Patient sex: F
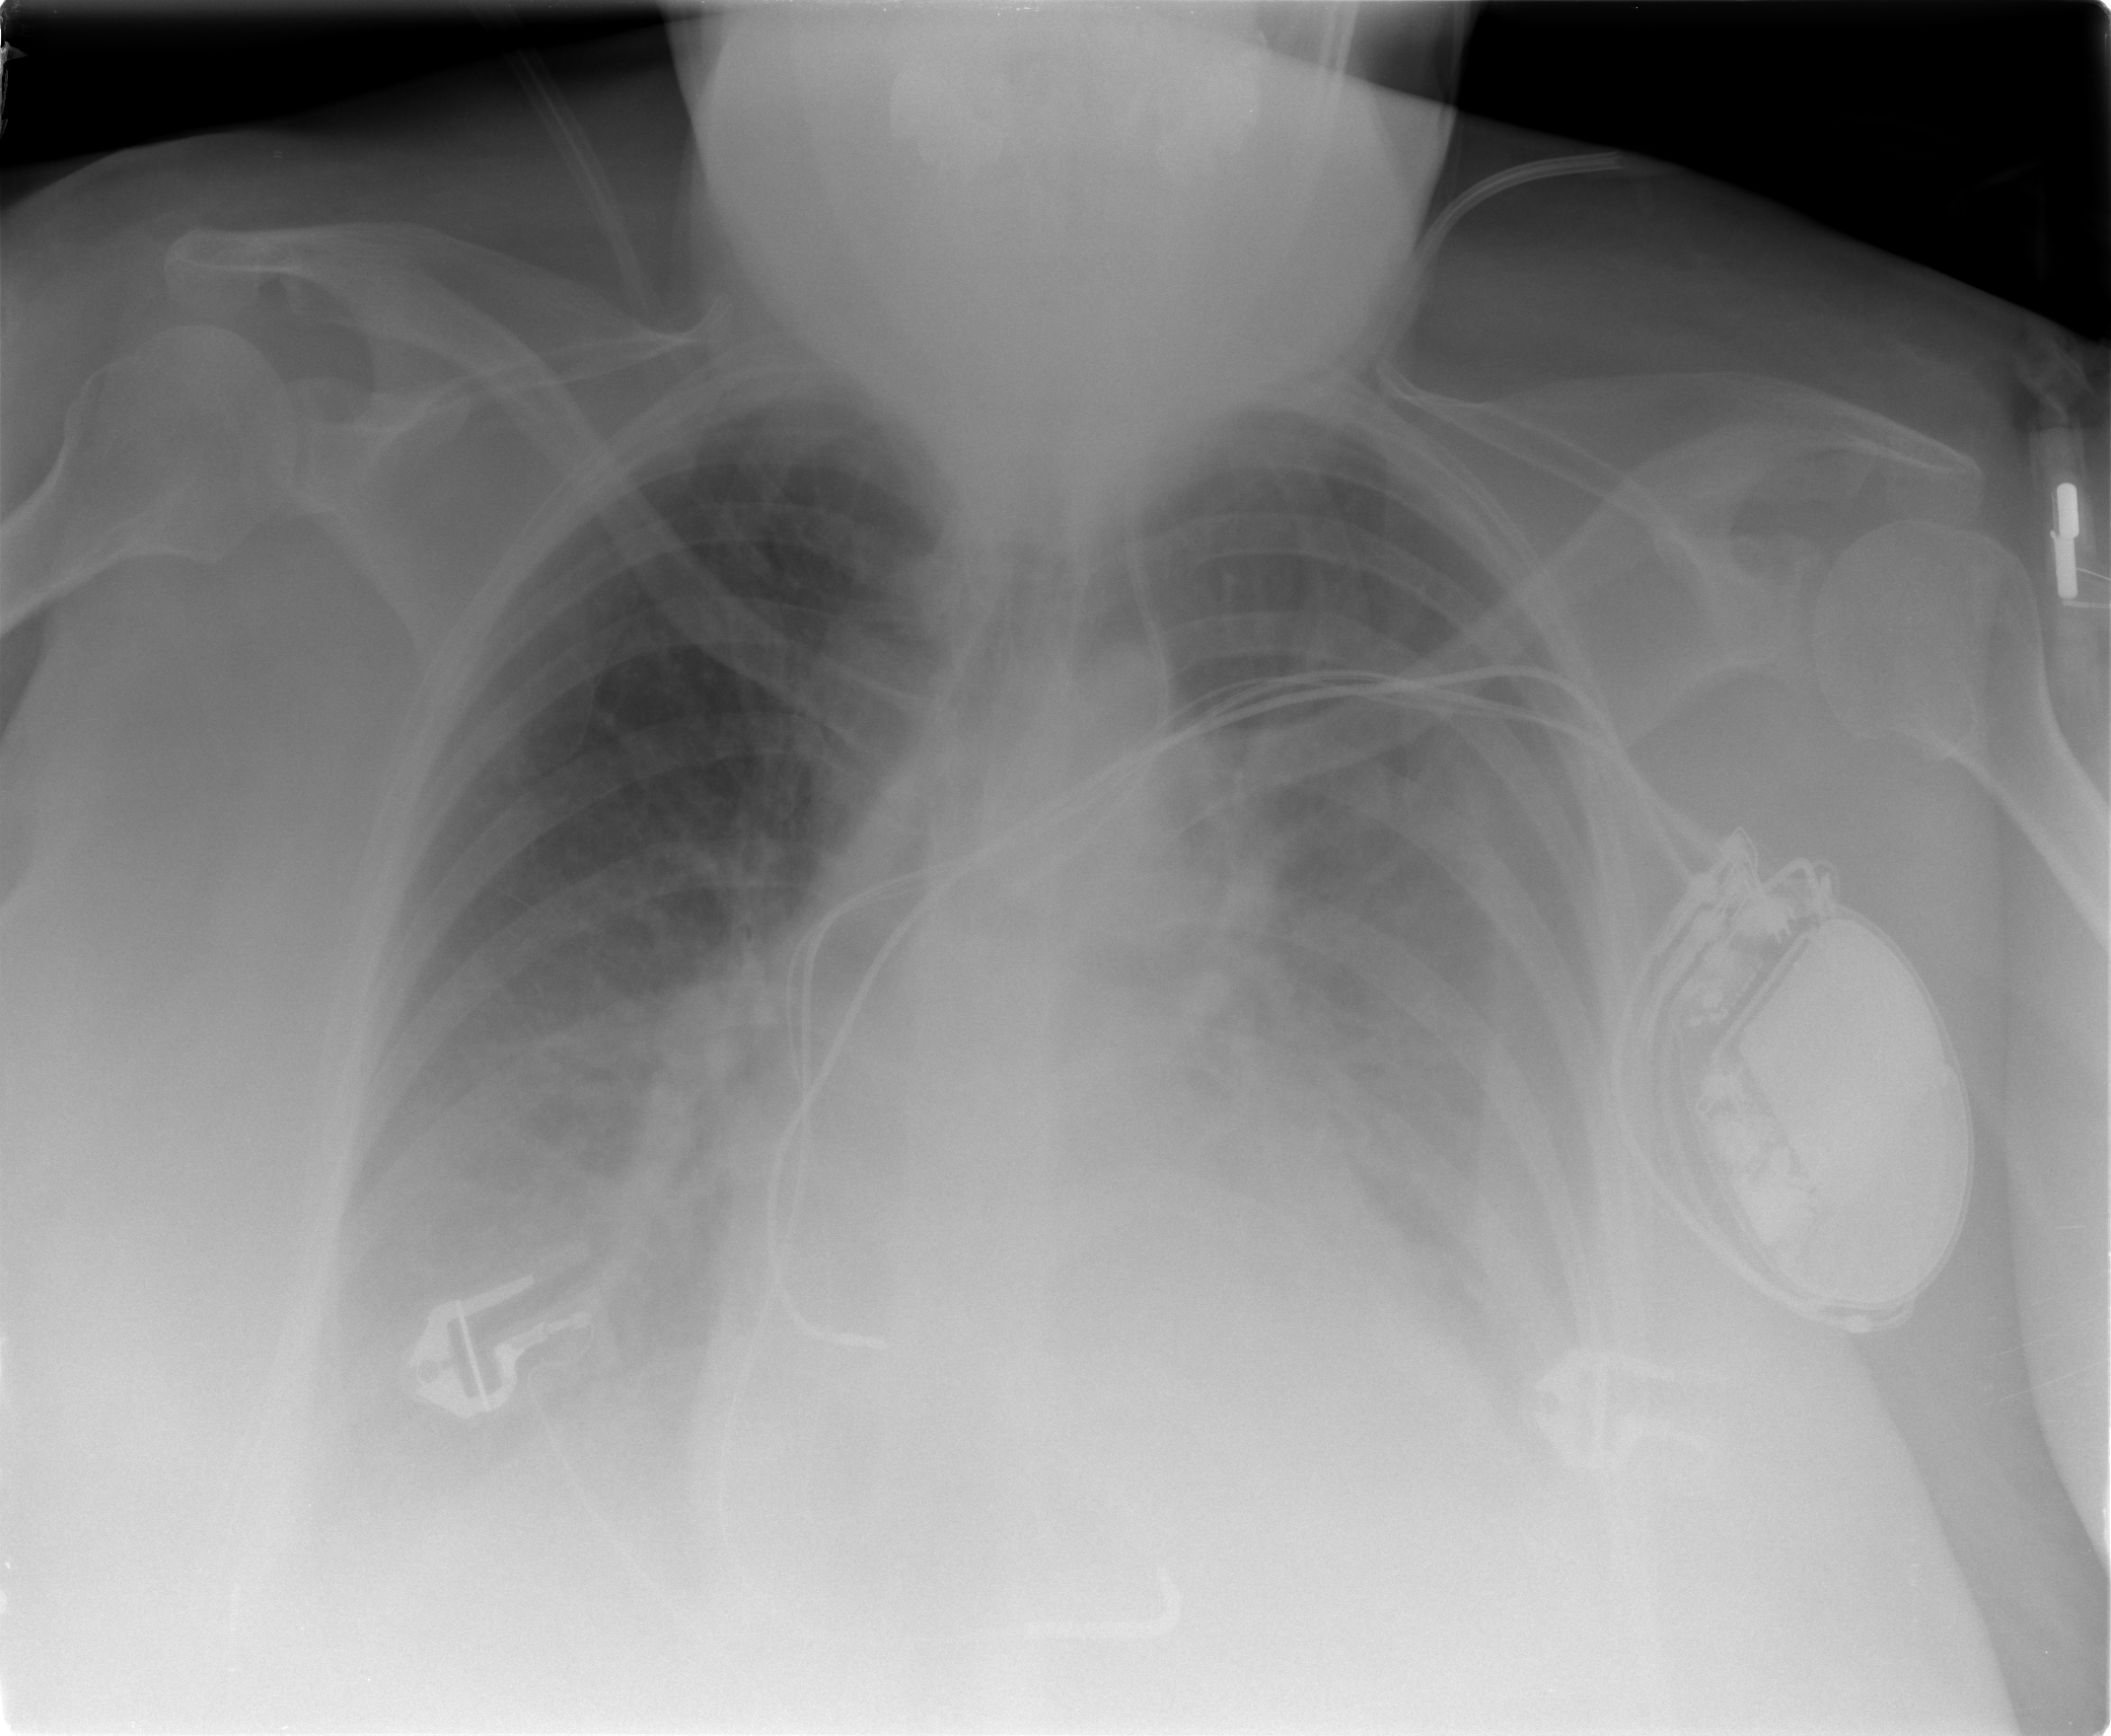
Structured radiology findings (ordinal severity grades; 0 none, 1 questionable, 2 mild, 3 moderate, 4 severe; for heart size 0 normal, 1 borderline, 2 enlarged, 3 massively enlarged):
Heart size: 2
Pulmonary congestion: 3
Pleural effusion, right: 3
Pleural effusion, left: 3
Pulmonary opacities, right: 2
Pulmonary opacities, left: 2
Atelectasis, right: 2
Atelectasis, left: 2